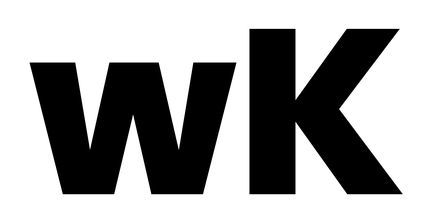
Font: Poppins-ExtraBold